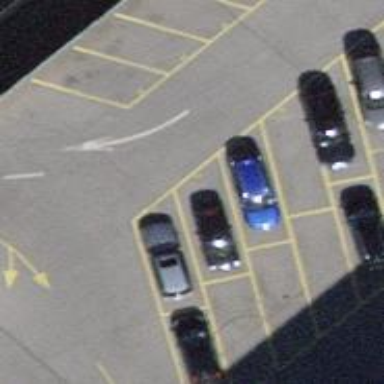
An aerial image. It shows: Parking aisle with concrete surface.